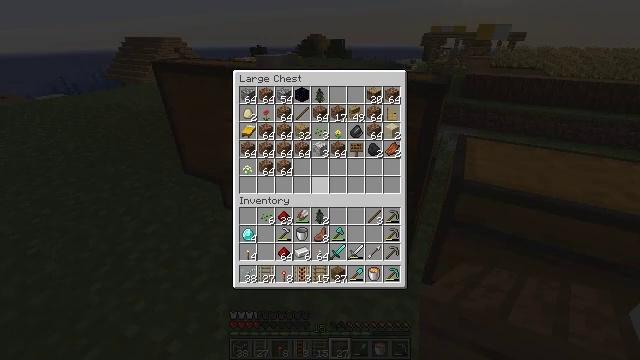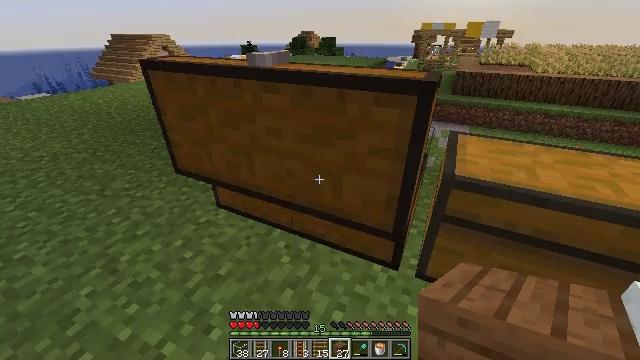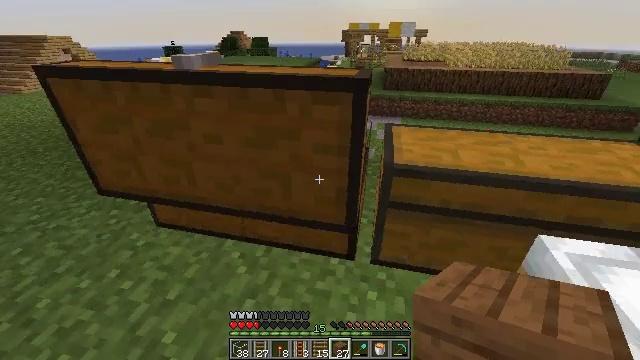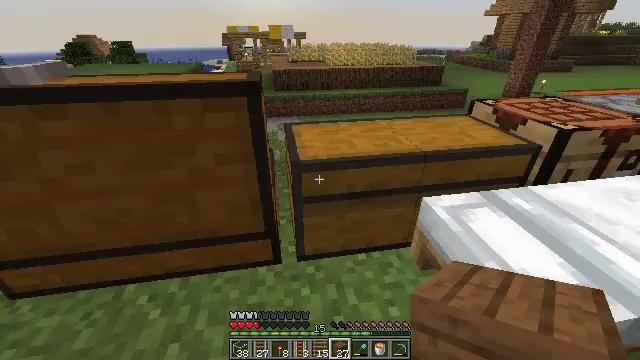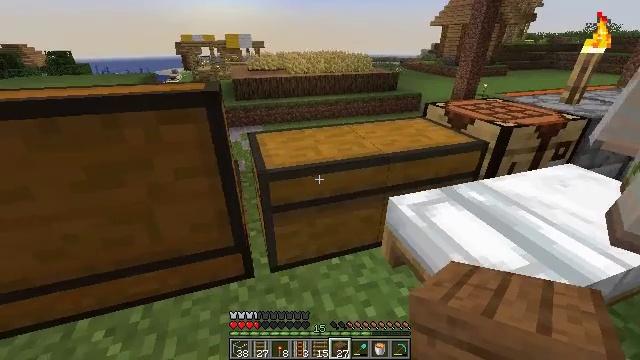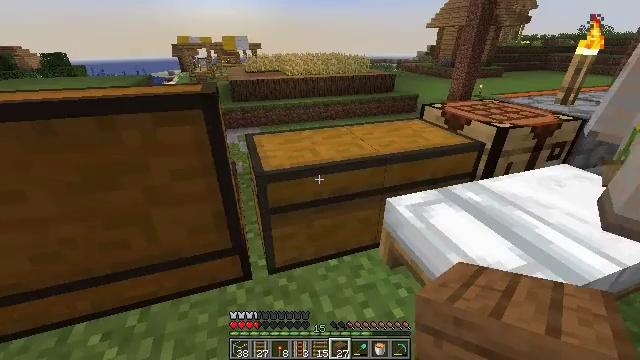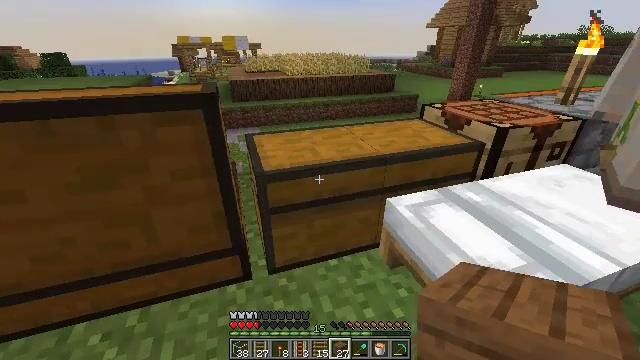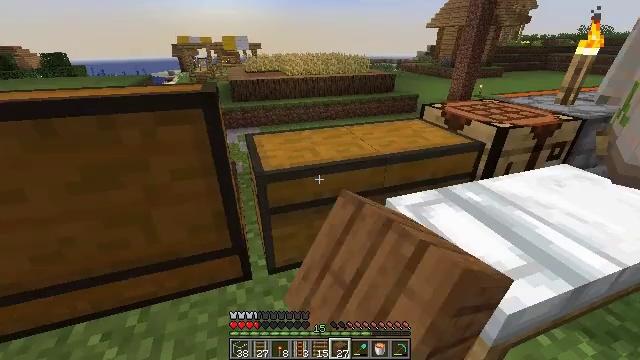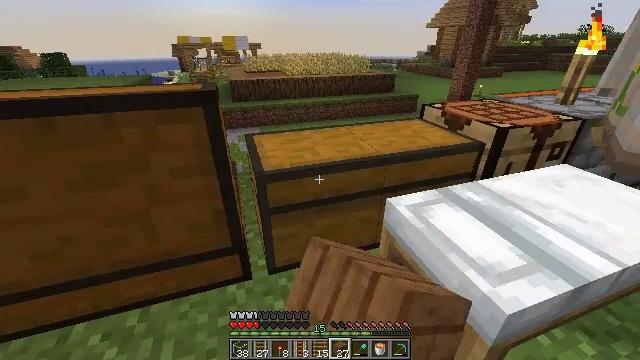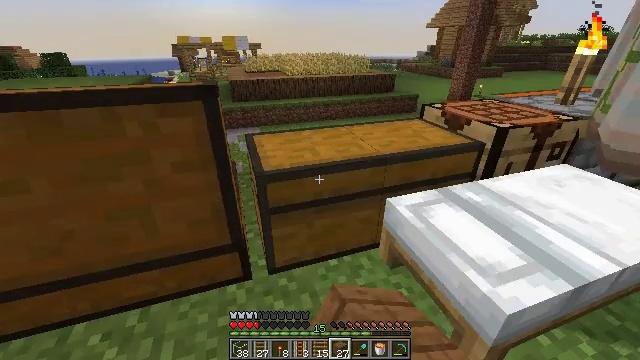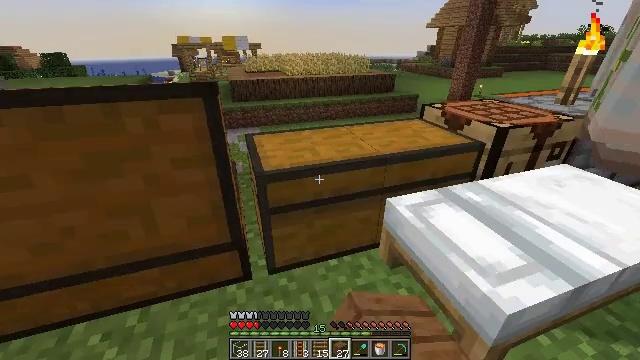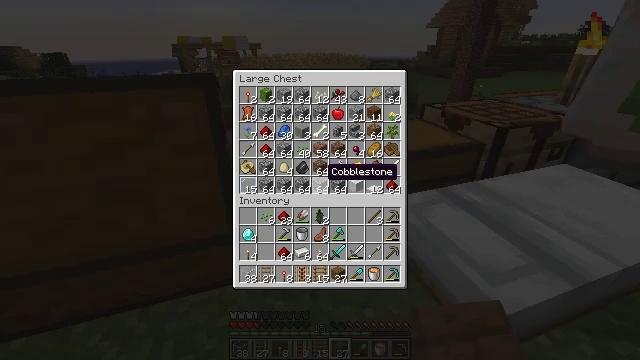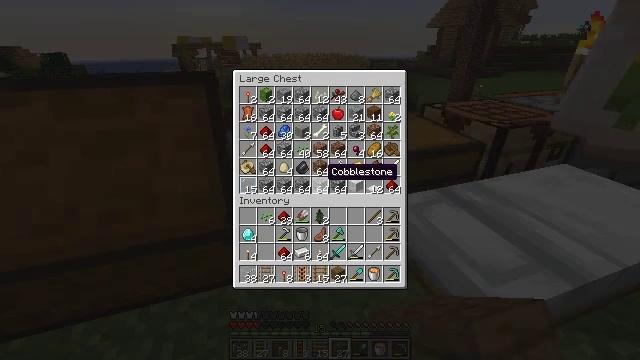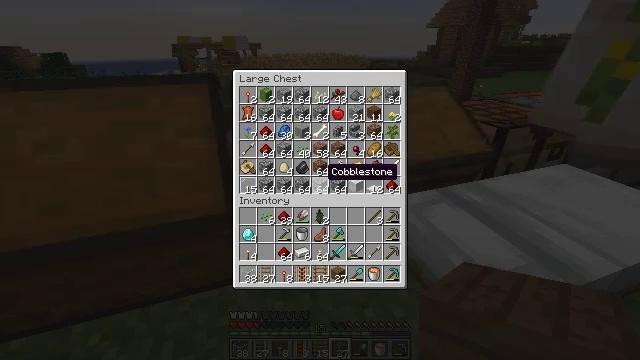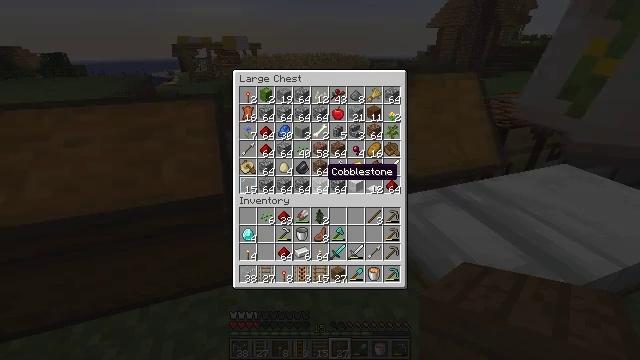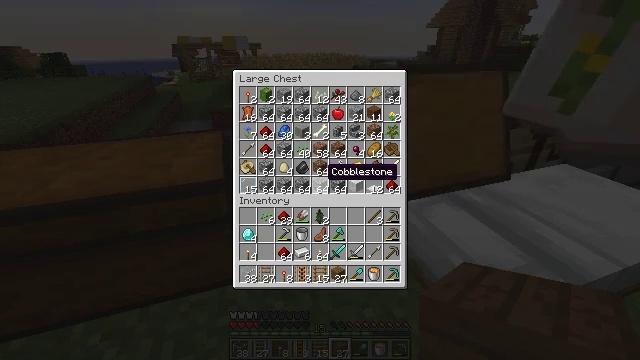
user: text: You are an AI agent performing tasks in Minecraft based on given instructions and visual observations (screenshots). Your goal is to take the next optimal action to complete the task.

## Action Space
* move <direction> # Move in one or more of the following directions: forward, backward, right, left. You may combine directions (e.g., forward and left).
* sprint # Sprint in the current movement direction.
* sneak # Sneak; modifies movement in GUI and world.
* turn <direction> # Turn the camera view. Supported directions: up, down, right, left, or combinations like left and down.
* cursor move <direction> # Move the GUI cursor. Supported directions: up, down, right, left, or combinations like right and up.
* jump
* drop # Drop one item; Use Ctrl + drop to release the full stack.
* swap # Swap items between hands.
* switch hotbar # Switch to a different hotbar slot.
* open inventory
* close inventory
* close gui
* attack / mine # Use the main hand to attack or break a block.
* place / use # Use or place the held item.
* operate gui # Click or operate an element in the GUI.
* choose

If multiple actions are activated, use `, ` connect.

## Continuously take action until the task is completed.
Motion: motion action
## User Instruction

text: Combine materials to craft a brown bed.
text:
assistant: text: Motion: cursor move right
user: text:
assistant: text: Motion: turn right, close gui
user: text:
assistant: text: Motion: turn right
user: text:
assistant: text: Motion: turn right and up
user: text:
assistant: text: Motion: no_op
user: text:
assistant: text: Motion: use / place
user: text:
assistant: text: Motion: use / place
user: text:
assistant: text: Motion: use / place
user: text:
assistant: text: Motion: use / place
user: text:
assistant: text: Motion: no_op
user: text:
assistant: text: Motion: open gui
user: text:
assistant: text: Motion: no_op
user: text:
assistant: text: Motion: no_op
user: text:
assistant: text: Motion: no_op
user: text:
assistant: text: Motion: no_op
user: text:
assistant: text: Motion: no_op
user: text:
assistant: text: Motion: no_op
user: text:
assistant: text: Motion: no_op
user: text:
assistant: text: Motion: no_op
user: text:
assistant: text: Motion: no_op
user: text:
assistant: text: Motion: cursor move right
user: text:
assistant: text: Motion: cursor move right
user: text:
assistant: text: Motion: no_op
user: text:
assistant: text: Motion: no_op
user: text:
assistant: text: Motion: sneak
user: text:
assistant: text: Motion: sneak
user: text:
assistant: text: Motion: sneak
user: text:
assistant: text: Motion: sneak
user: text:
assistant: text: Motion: sneak
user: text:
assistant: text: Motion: sneak